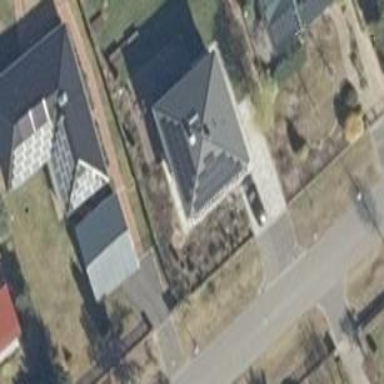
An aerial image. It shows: Detached building.